Brain MRI, modality: ceT1
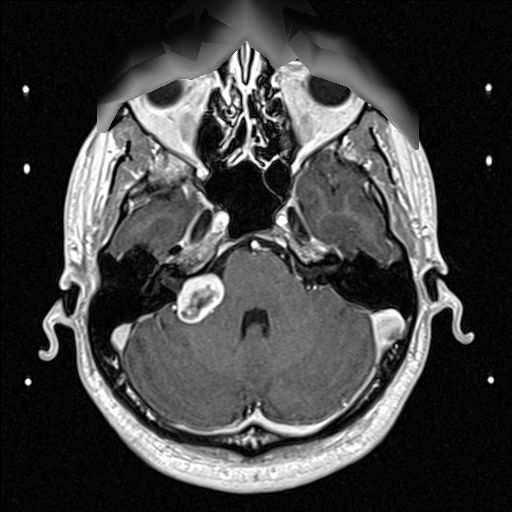